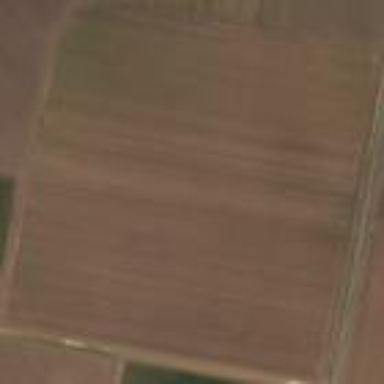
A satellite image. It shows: Farmland with furrow irrigation.